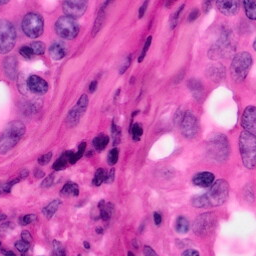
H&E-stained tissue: Pancreatic